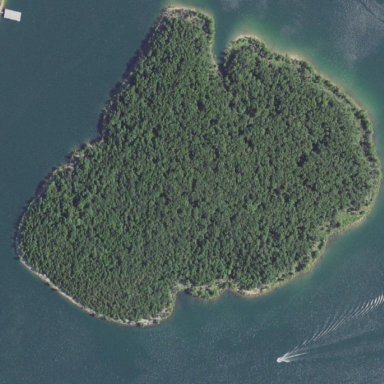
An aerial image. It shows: Islet surrounded by woodland.